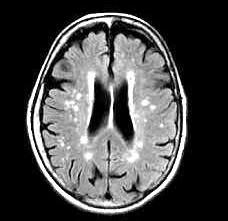
Label: notumor